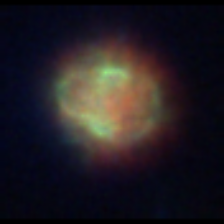
Taxon: Ciliates
Group: Other